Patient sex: F
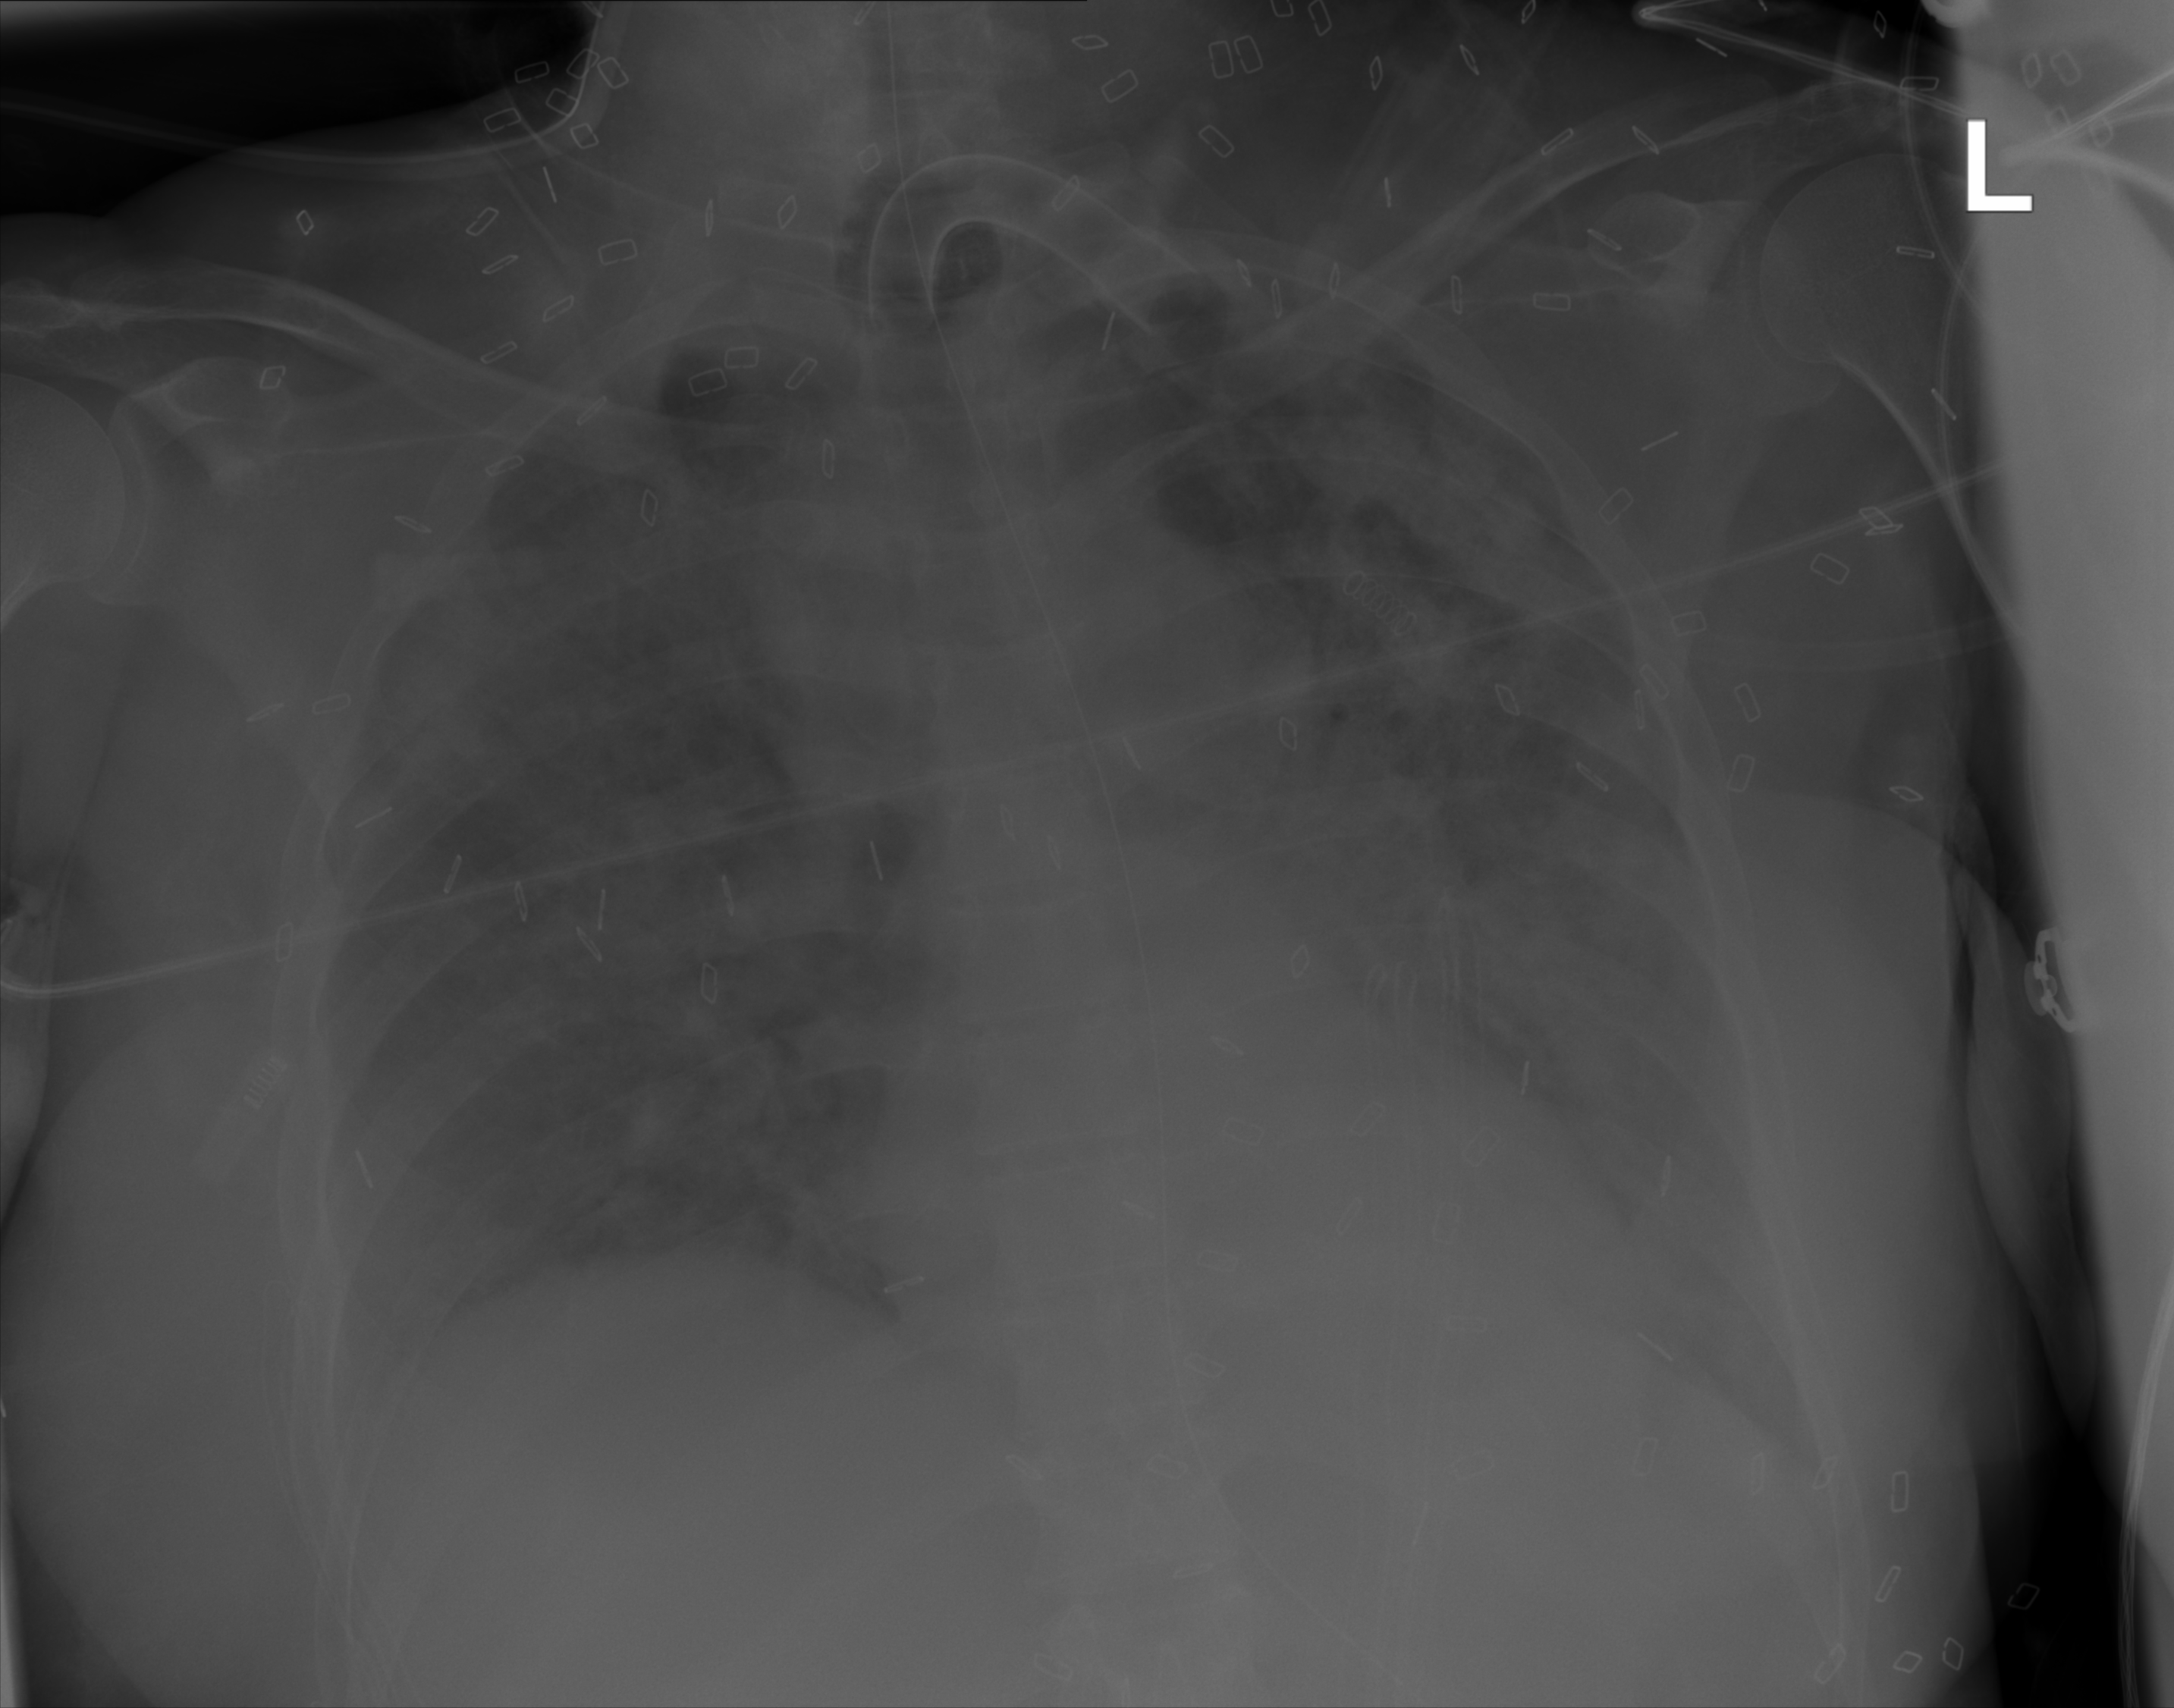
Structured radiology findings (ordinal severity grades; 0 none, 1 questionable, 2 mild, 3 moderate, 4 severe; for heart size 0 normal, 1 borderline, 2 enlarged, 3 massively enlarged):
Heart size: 0
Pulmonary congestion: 2
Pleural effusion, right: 0
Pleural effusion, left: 0
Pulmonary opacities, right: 3
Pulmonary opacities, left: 3
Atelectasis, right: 3
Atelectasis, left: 3